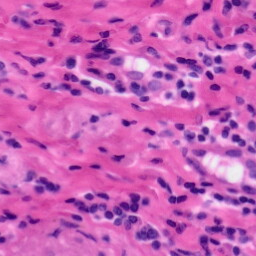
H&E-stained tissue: Tonsil